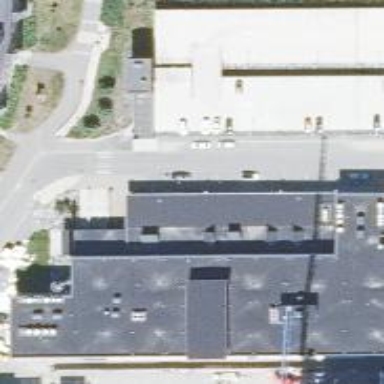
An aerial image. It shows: Hospital building.